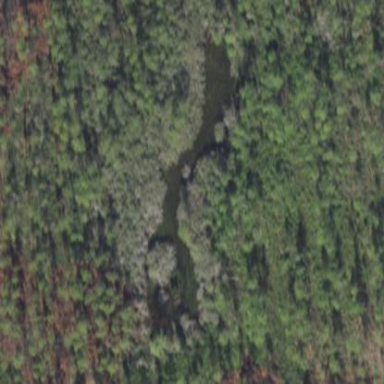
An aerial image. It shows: Marshy wetland area.